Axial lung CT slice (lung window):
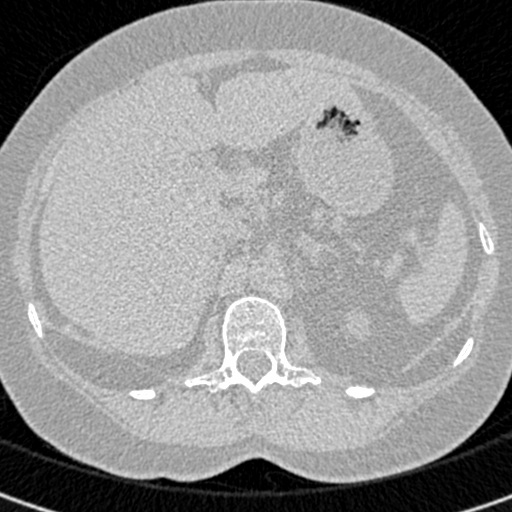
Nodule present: no